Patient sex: F
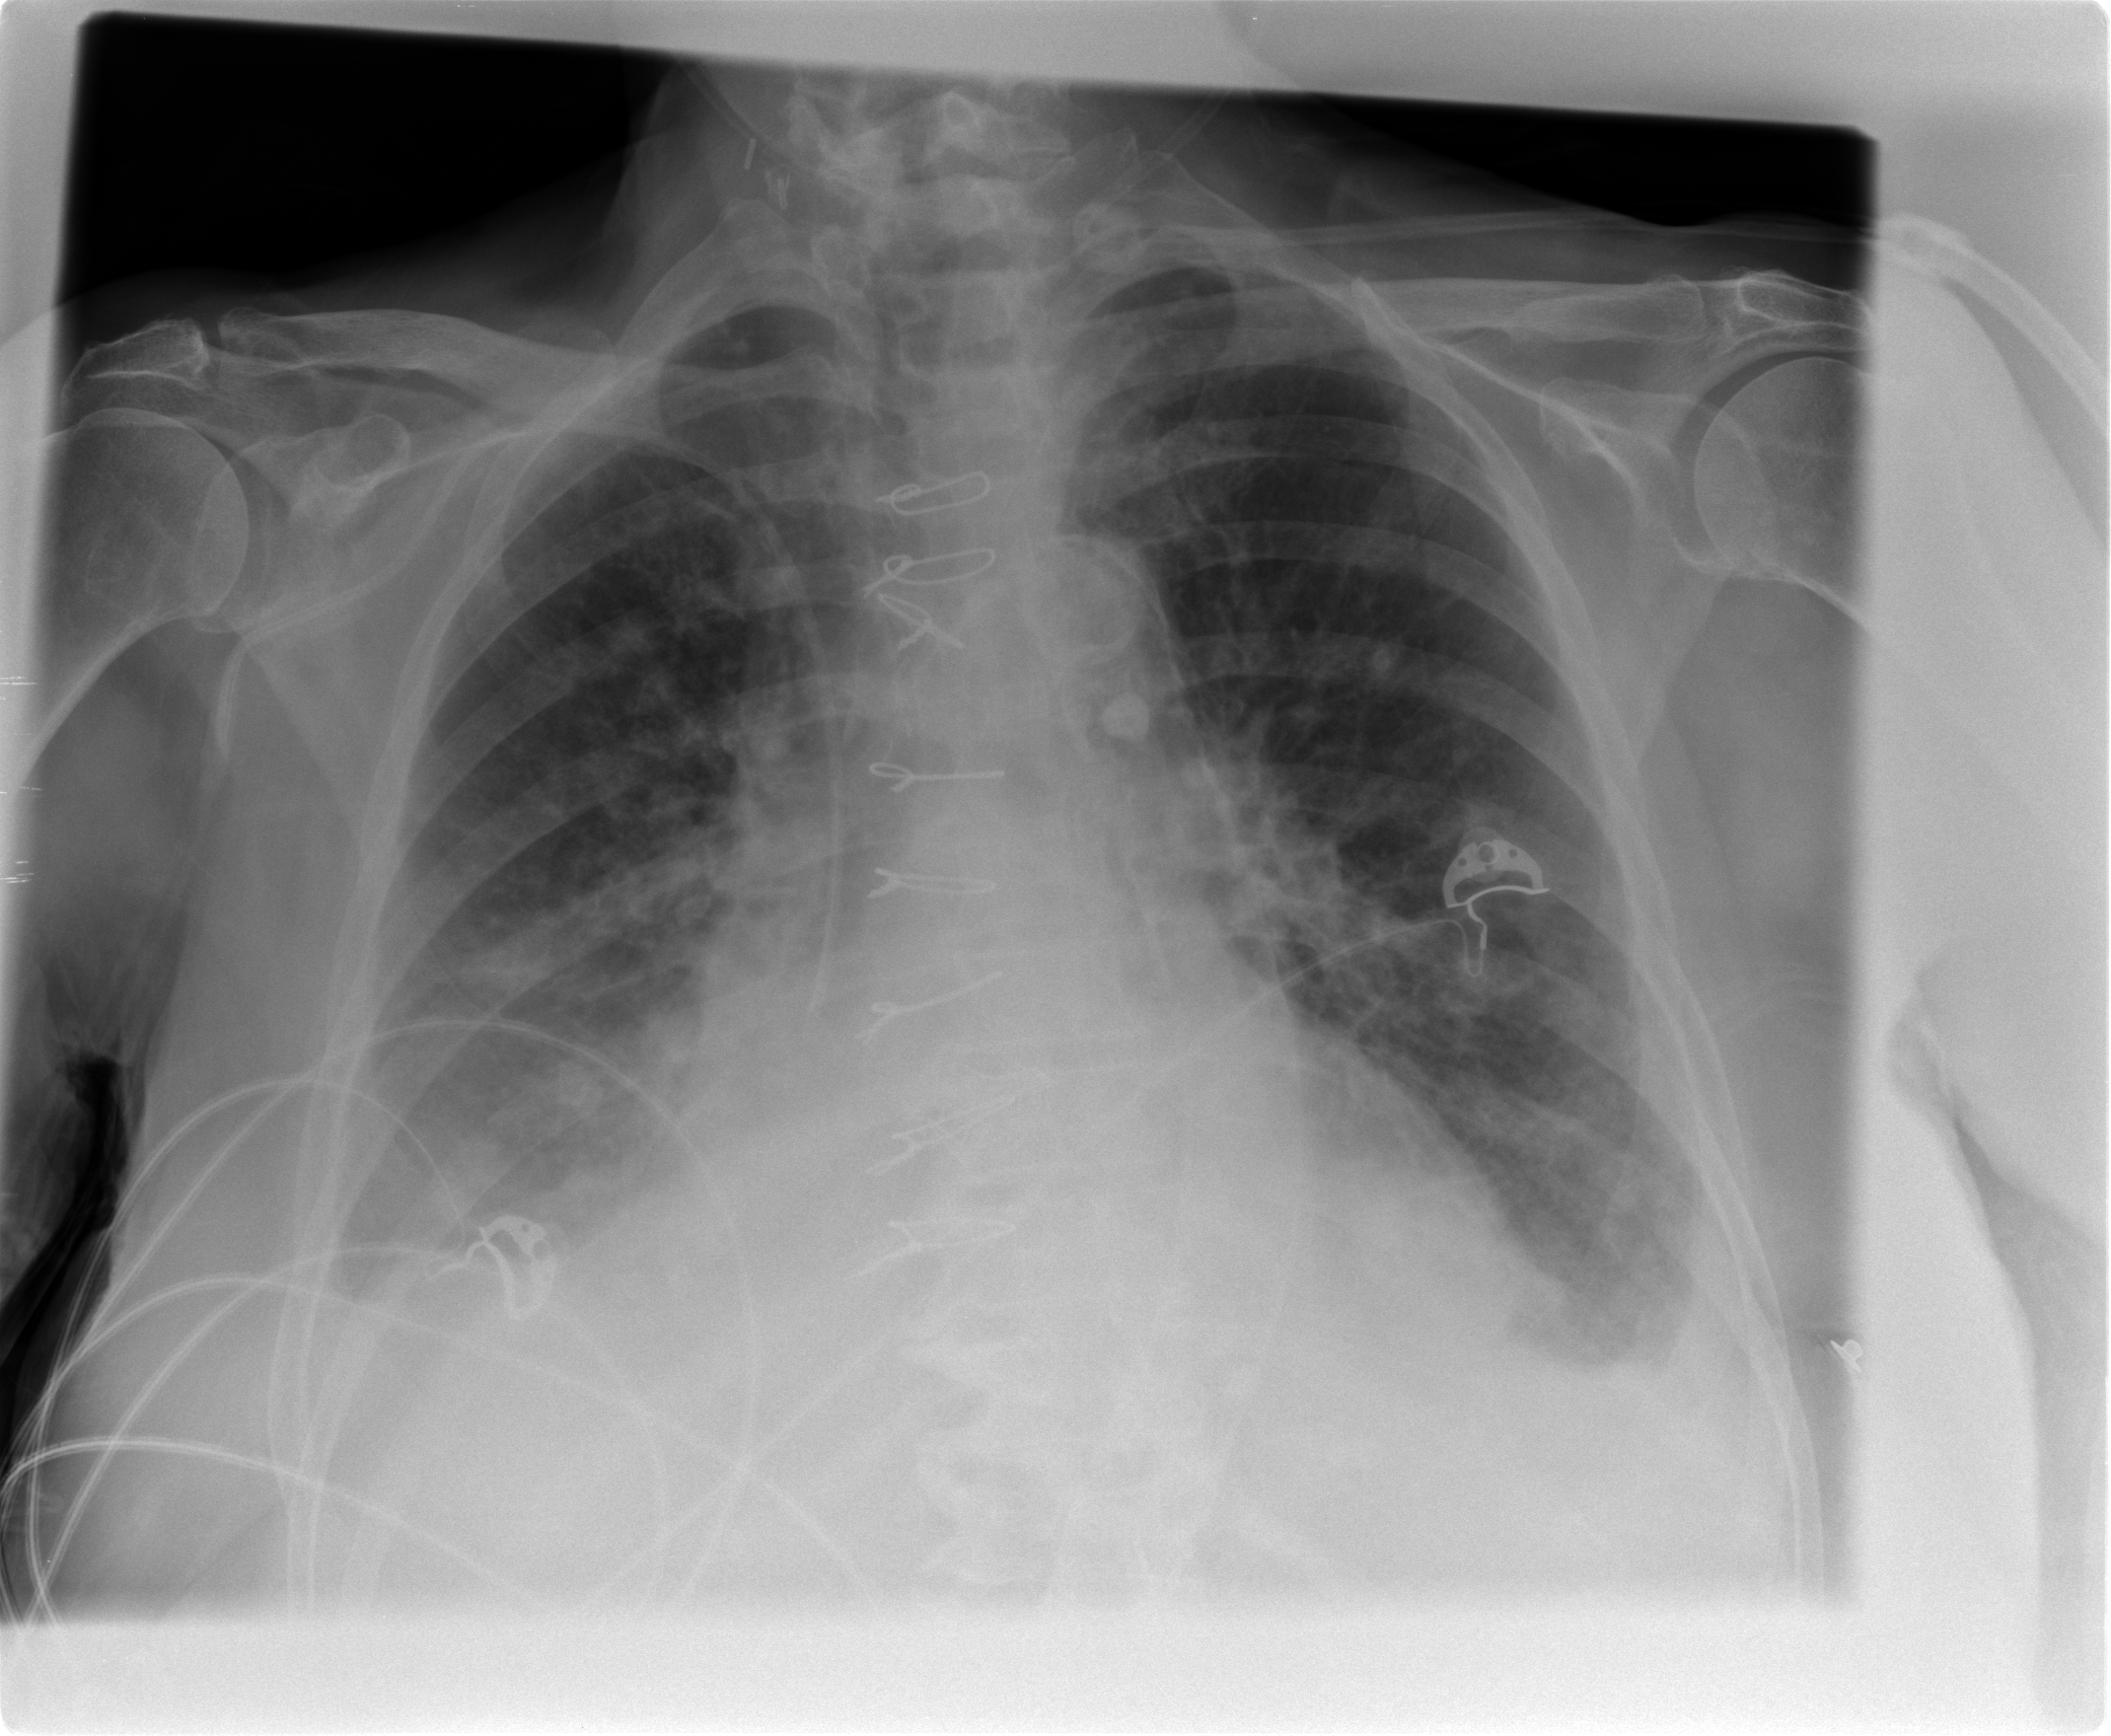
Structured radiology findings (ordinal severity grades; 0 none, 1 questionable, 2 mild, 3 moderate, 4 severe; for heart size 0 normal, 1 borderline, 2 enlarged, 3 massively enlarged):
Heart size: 2
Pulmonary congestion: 3
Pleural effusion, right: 3
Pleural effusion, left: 1
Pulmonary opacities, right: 2
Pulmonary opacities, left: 2
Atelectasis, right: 2
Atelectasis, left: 2